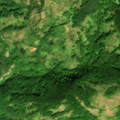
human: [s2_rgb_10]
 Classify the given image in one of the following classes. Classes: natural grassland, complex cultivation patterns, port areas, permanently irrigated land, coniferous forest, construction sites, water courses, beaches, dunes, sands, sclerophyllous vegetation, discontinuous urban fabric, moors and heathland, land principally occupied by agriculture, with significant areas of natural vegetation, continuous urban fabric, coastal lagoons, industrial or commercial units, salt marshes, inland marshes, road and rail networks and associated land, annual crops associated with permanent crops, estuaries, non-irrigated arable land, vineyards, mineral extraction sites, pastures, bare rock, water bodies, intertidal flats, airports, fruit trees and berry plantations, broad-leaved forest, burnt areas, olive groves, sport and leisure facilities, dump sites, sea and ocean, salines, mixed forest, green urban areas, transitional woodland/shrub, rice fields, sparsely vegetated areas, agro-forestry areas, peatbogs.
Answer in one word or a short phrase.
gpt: broad-leaved forest, transitional woodland/shrub